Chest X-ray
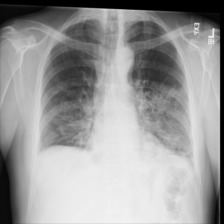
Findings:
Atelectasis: negative
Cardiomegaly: negative
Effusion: negative
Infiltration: negative
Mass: negative
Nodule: negative
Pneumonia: negative
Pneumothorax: negative
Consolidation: negative
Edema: negative
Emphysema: negative
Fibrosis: negative
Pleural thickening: negative
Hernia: negative